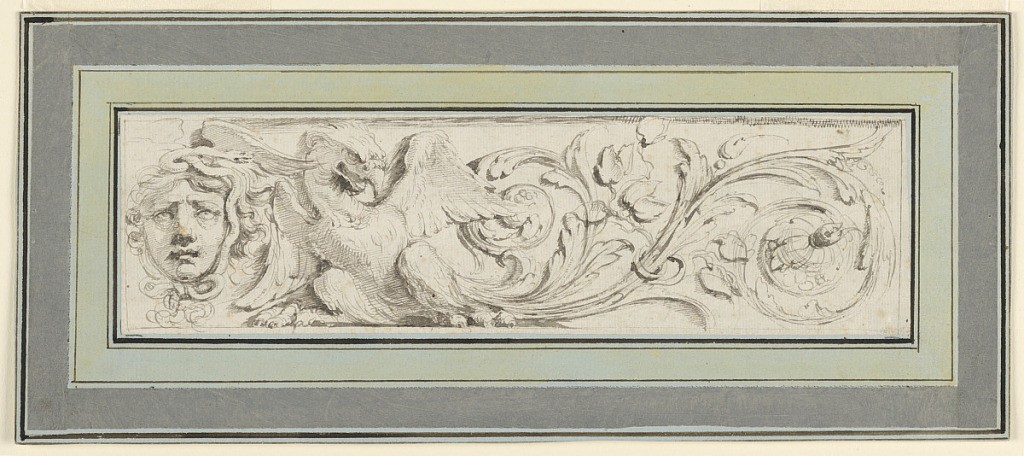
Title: Design for a frieze with a dragon
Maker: Carlo Bianconi, Italian, 1732–1802
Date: mid- 18th century
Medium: pen and ink, with traces of graphite on laid paper
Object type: Drawing
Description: Vertical rectangle. Somewhat more than the right half is shown. A Medusa is the central motif. She is flanked by eagles behind whom rinceaux begin. Framing line.